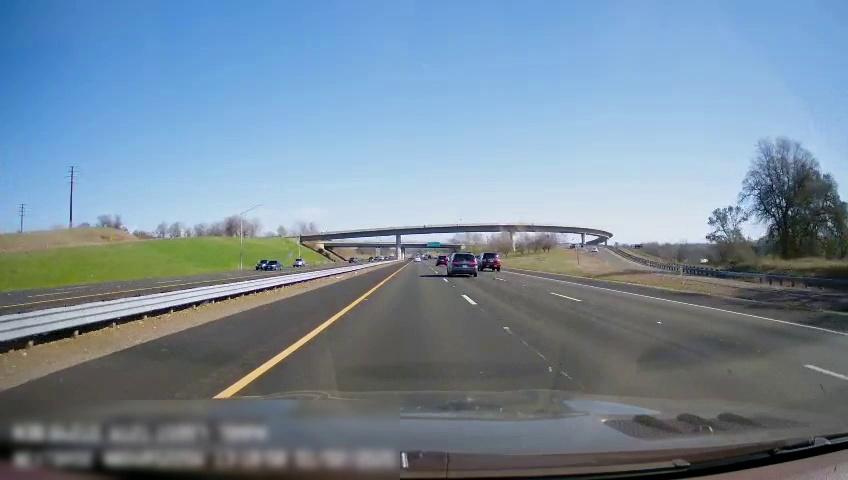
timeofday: Day
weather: Sunny
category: Drivable Space
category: Drivable Space
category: Vehicles | Car
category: Vehicles | Car
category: Vehicles | SUV
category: Vehicles | SUV
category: Vehicles | Car
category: Vehicles | SUV
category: Lanes | Opposite Lane
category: Lanes | Current Lane
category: Lanes | Current Lane
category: Lanes | Alternate Lane
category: Lanes | Alternate Lane
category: Traffic | Signs